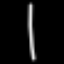
Label: line